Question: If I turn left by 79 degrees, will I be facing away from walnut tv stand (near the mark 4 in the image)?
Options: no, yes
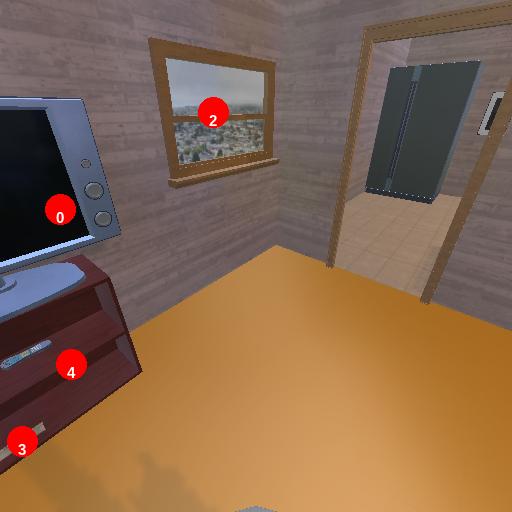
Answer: no